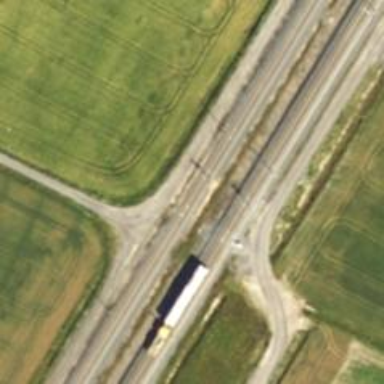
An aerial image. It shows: Railway signal.